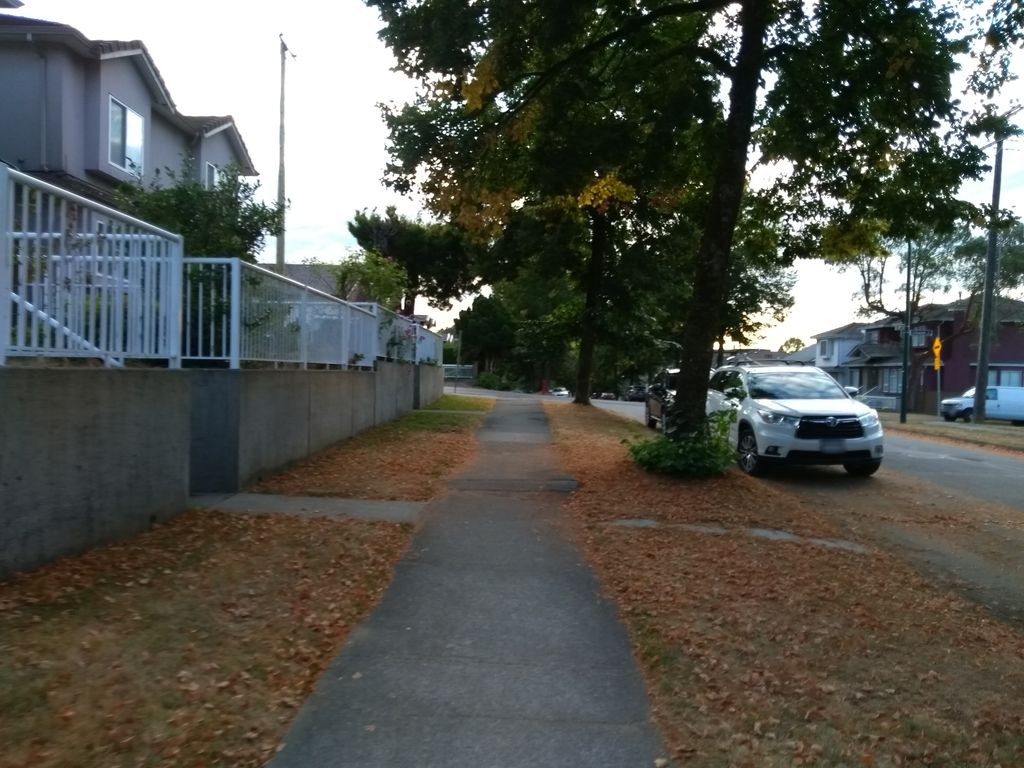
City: vancouver